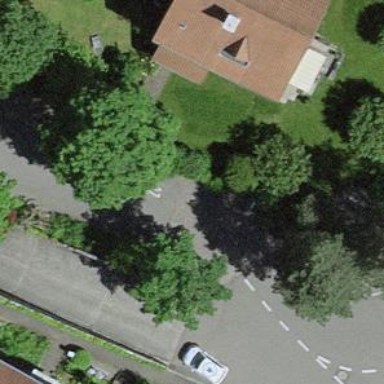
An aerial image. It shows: Asphalt road designated as living street.